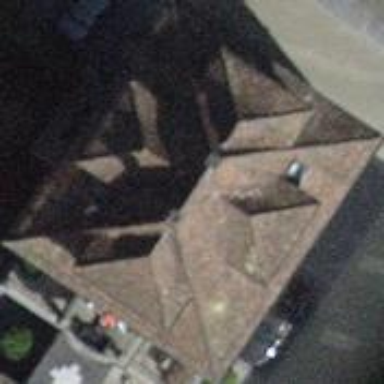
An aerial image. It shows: Building with pyramidal roof. The roof shape is pyramidal.